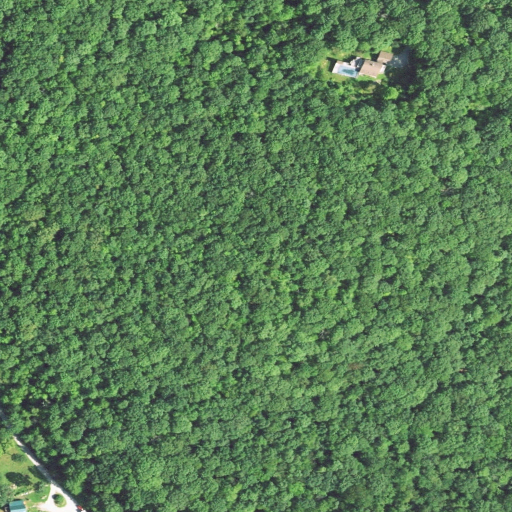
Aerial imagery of mountain in Connecticut named Huckleberry Hill containing deciduous forest and open development